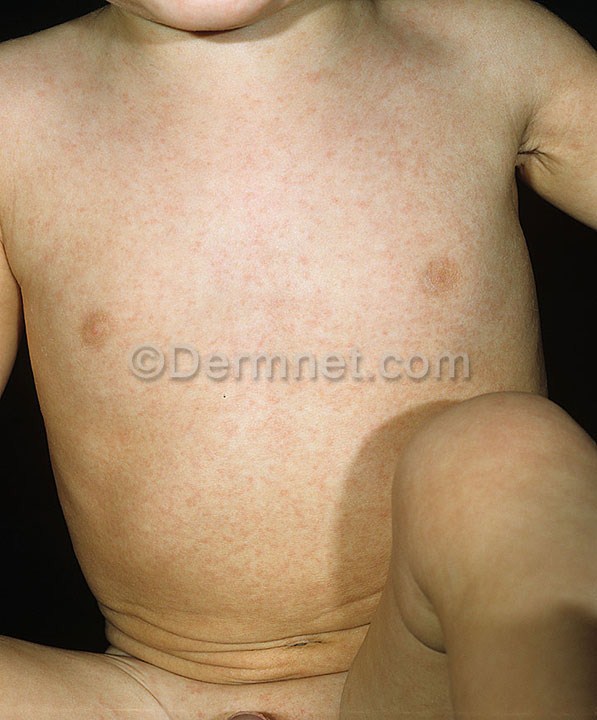
Disease: Exanthems and Drug Eruptions